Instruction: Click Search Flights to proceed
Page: home
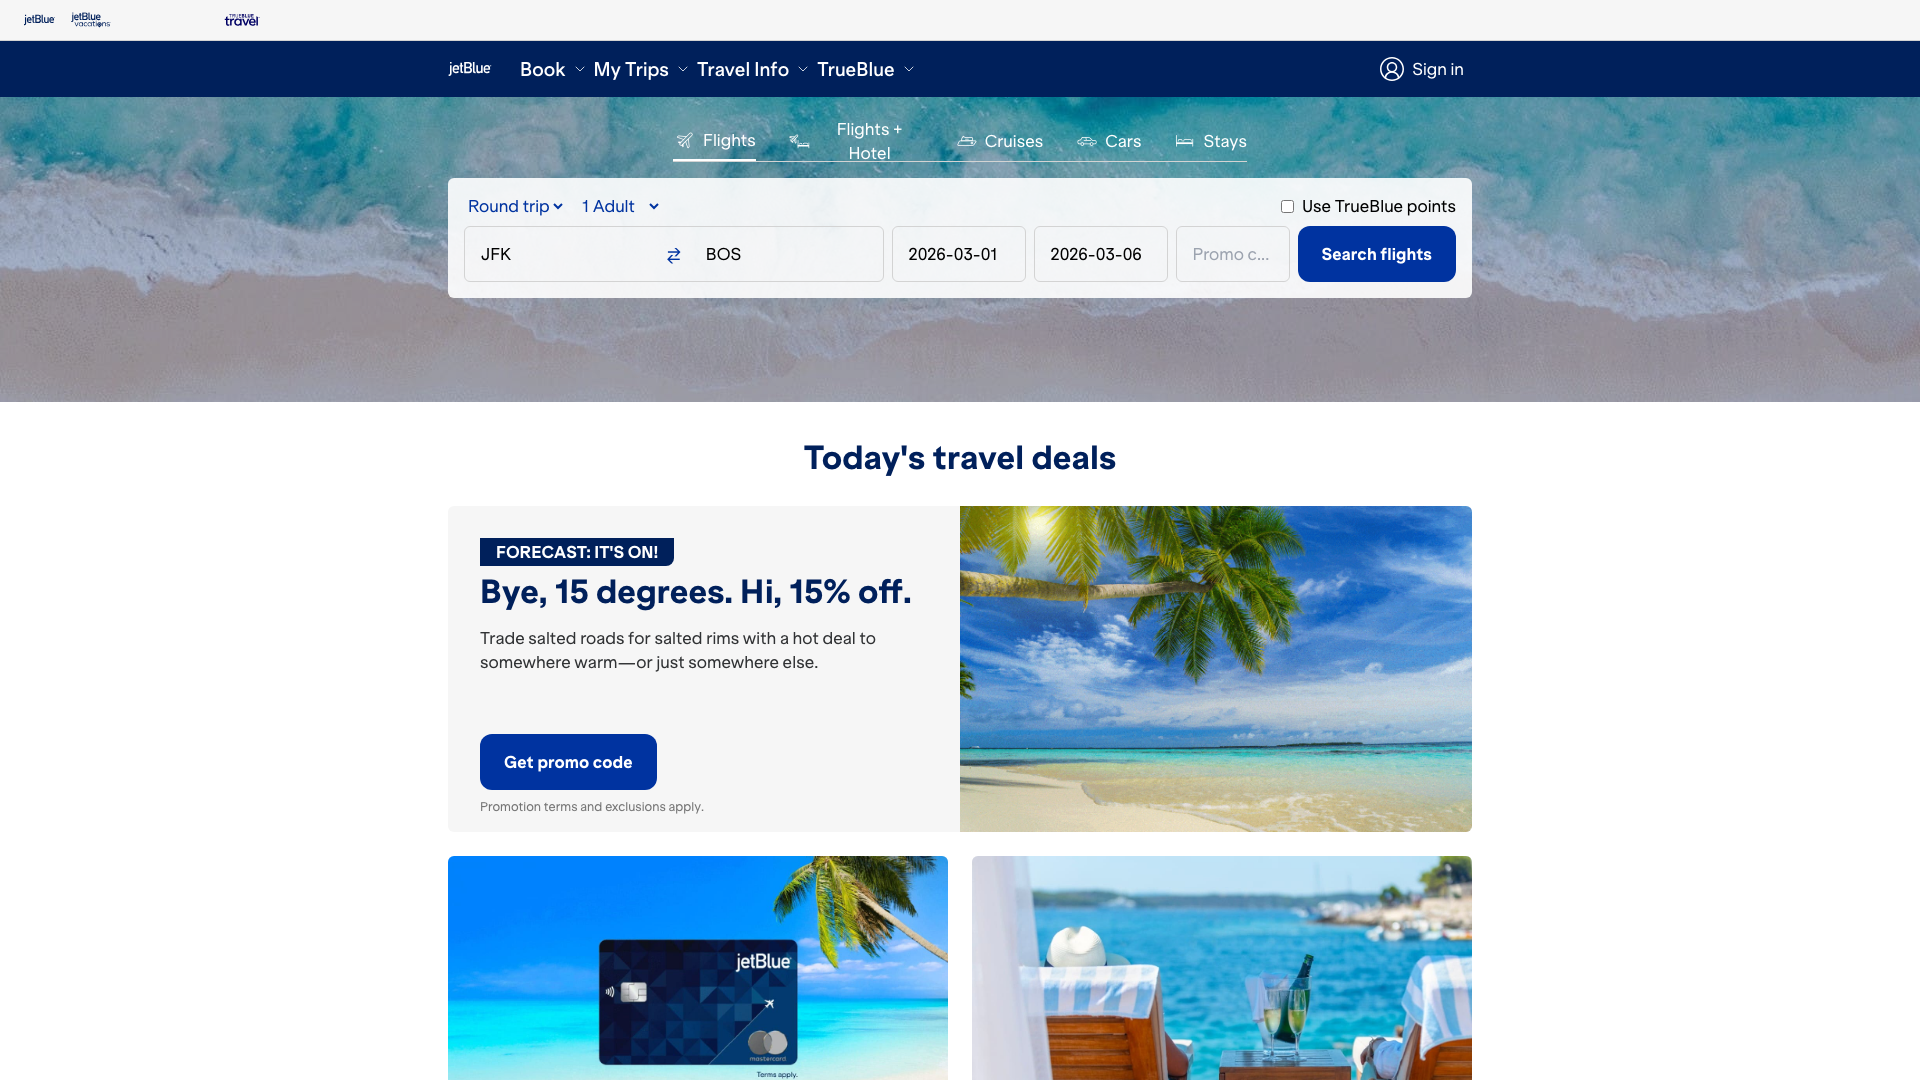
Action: click